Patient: sex M, age 61
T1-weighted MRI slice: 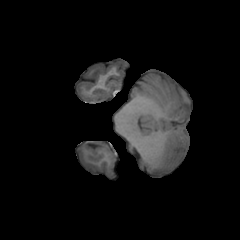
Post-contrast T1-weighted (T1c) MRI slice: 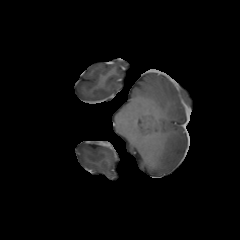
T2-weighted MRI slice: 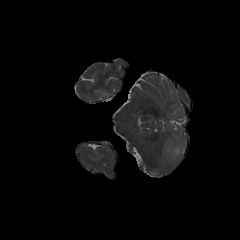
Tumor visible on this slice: no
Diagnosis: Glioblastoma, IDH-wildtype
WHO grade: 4